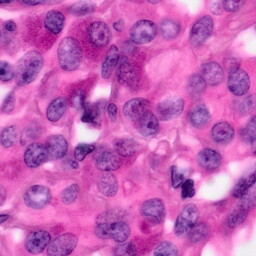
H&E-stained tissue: Pancreatic